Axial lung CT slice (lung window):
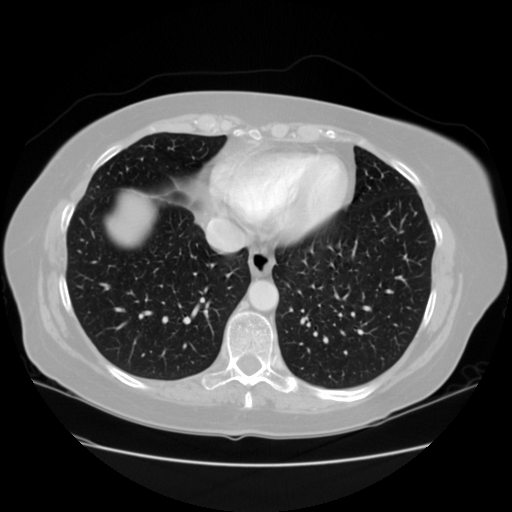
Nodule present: no